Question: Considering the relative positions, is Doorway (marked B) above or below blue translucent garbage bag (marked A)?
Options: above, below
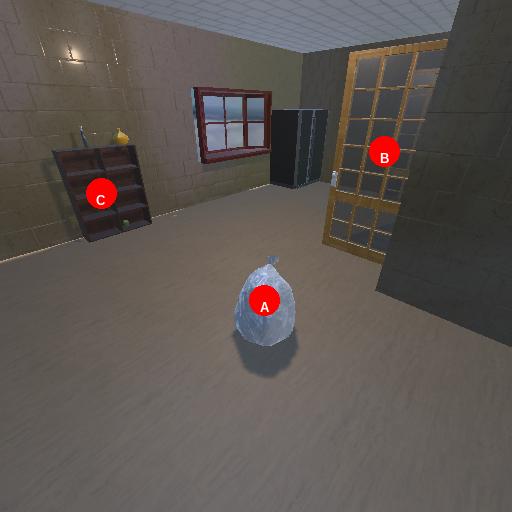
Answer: above